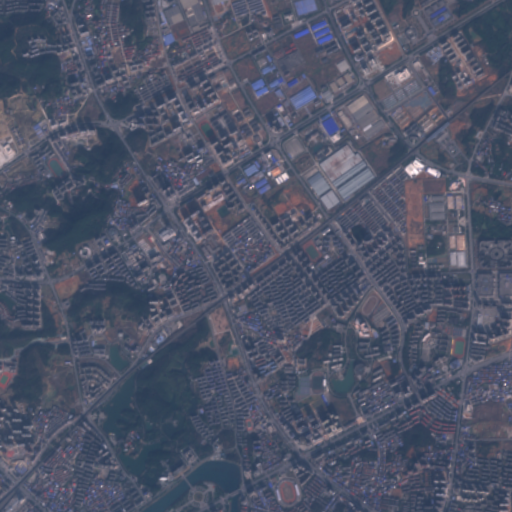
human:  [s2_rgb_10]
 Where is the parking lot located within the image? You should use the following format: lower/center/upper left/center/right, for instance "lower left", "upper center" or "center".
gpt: The parking lot is located in the lower left of the image.
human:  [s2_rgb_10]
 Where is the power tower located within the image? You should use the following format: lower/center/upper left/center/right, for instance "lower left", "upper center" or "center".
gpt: The power tower is located in the center right of the image.
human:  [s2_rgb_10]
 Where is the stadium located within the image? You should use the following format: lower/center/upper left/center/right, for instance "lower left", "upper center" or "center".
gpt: The stadium is located in the lower center of the image.
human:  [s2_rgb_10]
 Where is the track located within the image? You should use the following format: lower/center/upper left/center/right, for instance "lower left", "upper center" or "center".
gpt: The track is located in the lower center of the image.
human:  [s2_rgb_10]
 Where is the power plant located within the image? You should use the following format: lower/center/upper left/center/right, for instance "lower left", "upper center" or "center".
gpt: There is no power plant in the image.